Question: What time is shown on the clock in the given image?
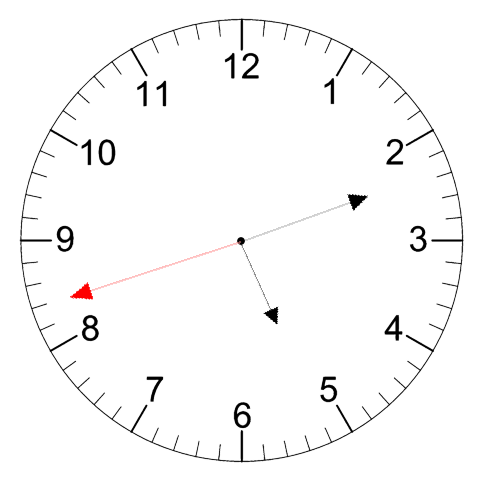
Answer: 05:11:42